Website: crate-barrel
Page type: customer-info-address
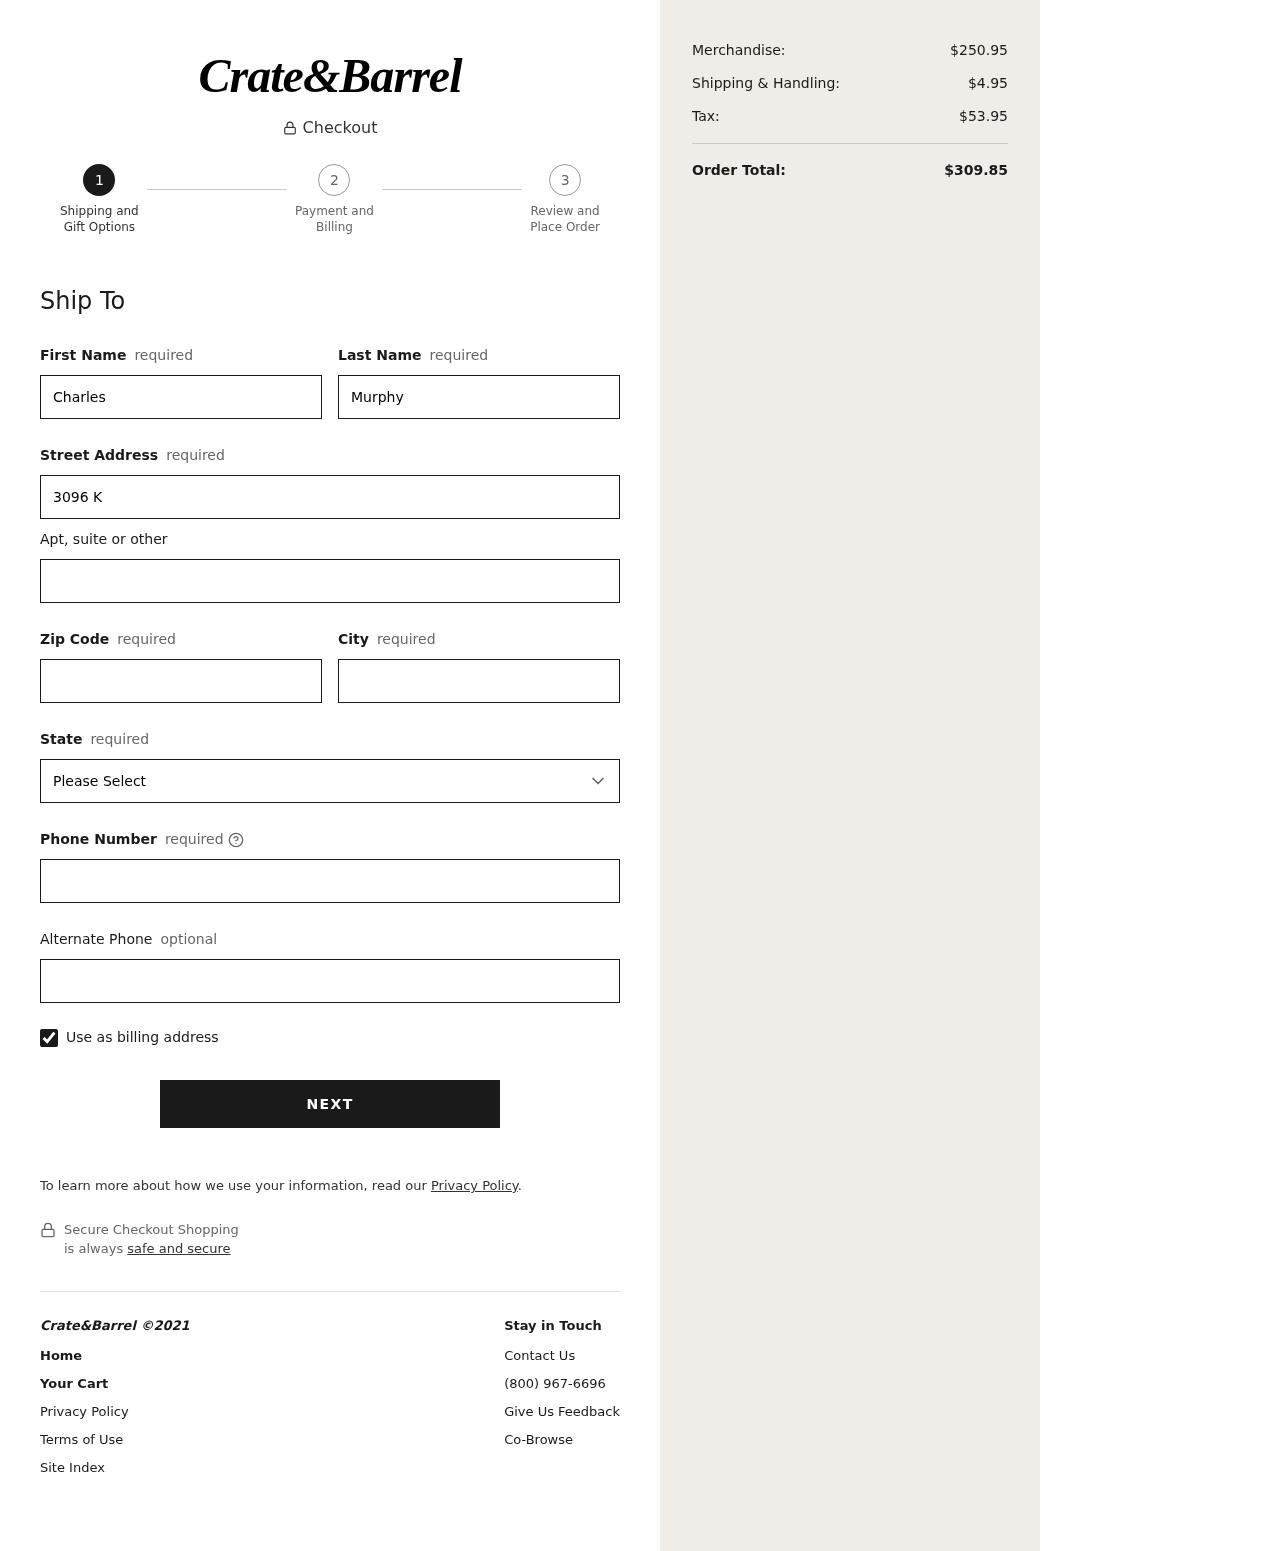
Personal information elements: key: PII_STATE
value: South Dakota
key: PII_FIRSTNAME
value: Charles
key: PII_LASTNAME
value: Murphy
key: PII_STREET
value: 3096 Kimberly Avenue Apt. 021
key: PII_POSTCODE
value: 83702
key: PII_CITY
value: Martinezhaven
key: PII_PHONE
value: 7843373821
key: PII_PHONE_ALT
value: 8099984713
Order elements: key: ORDER_SUBTOTAL
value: $250.95
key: ORDER_SHIPPING_COST
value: $4.95
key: ORDER_TAX
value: $53.95
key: ORDER_TOTAL
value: $309.85